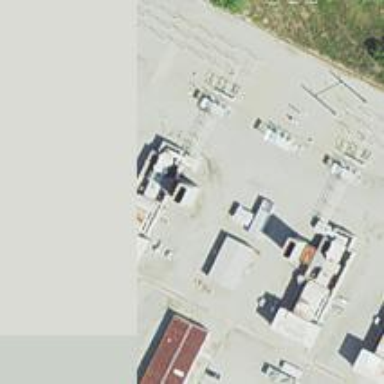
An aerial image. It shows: Gas-powered generator. It is gas turbine type generator.